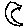
Label: moon